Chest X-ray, AP view. Patient: 40 years old, sex F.
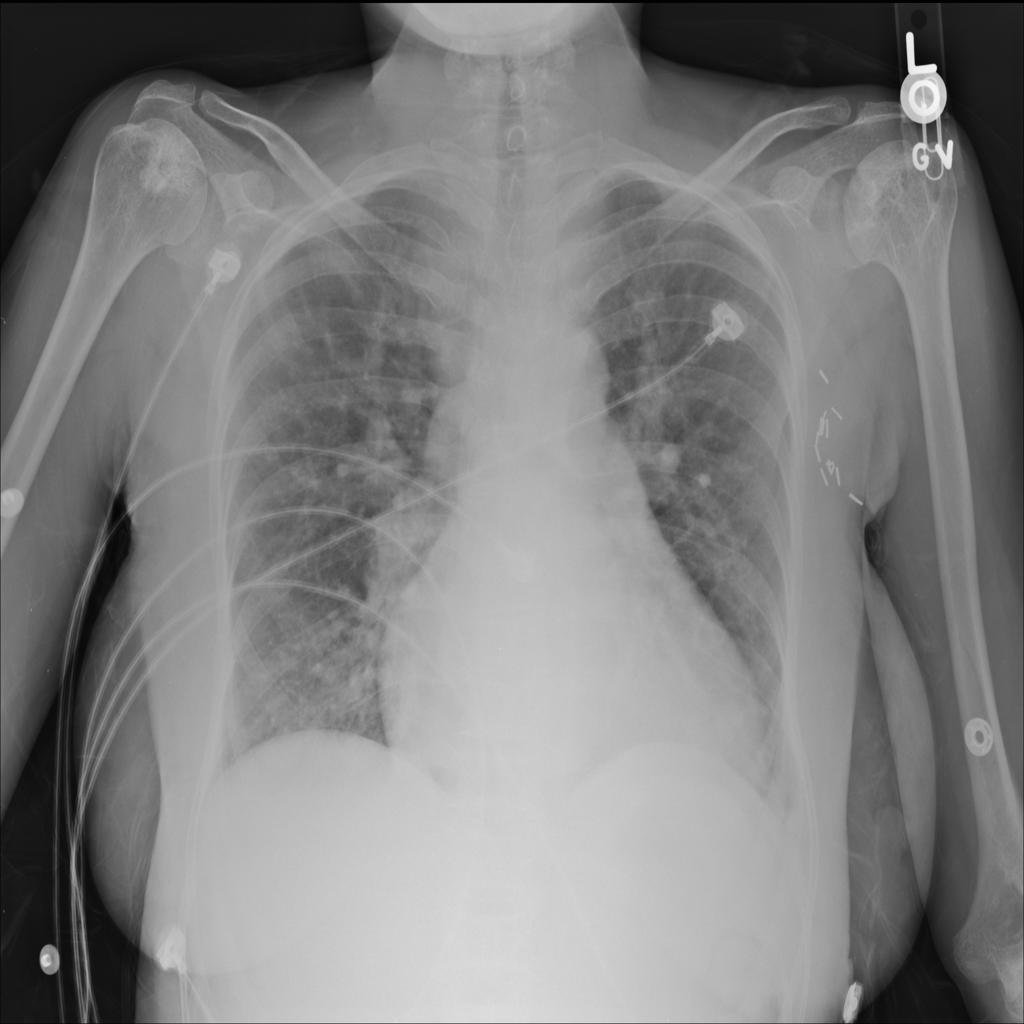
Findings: No Finding